Question: This really shouldn't be this difficult.
I want to read raw 64-bit <URL>'. I'm using ModelSim ALTERA 10.1b.
I tried to just read the raw binary data into the 64-bit vector:
'''
type double_file is file of std_logic_vector(63 downto 0);
file infile1: double_file open read_mode is "input1.bin";
variable input1 : std_logic_vector(63 downto 0) := (others => '0');
read(infile1, input1);
'''
But this doesn't work. Apparently ModelSim tries to interpret each of the input data as a 'std_logic' (''U'', ''Z'', ''-'', etc.).
---
I can however, successfully read the data into 'real' variables:
'''
type real_file is file of real;
file infile1: real_file open read_mode is "input1.bin";
variable input1 : real;
read(infile1, input1);
'''
But at this point, I figure out how to convert that 'real' variable to a 'std_logic_vector(63 downto 0)'. Pretty much all of the <URL> just say "you can't do this; 'real' isn't synthesizable". I completely understand that - this is just for simulation.
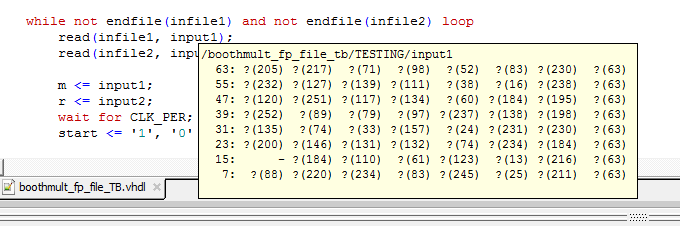
Answer: The key is the <URL>.
First, you use 'to_float' to convert the 'real' to a floating-point:
'''
variable in1_r : real;
variable in1_f : float64;
in1_f := to_float(in1_r, in1_f); -- in1_f passed for sizing
'''
Then, you simply convert the 'float64' to an slv:
'''
variable in1_slv : std_logic_vector(63 downto 0);
in1_slv := to_std_logic_vector( in1_f );
'''
This can also be done with a one-liner, eliminating the intermediate 'float64':
'''
in1_slv <= to_std_logic_vector( to_float(in1_r, float64'high, -float64'low) );
'''
The key there is that 'to_float' needs to know the target size. Since we don't have an intermediate 'float64' value, we can just pass the 'exponent_width' and 'fraction_width' parameters directly, using the definition of 'float64'. Looking at the definition of 'to_float64' helped.
This question was of some help: <URL>